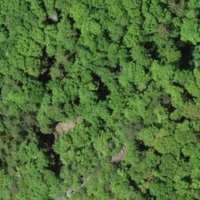
EUNIS habitat code: 41
Species observed at this site:
Vanessa cardui